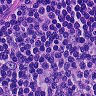
Metastatic tissue present: no